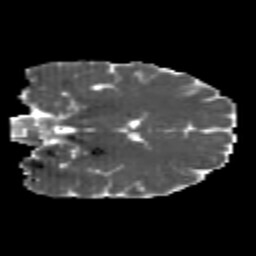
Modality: MD
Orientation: coronal
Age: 21
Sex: male
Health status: healthy
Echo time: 0.074 s